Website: home-depot
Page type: receipt
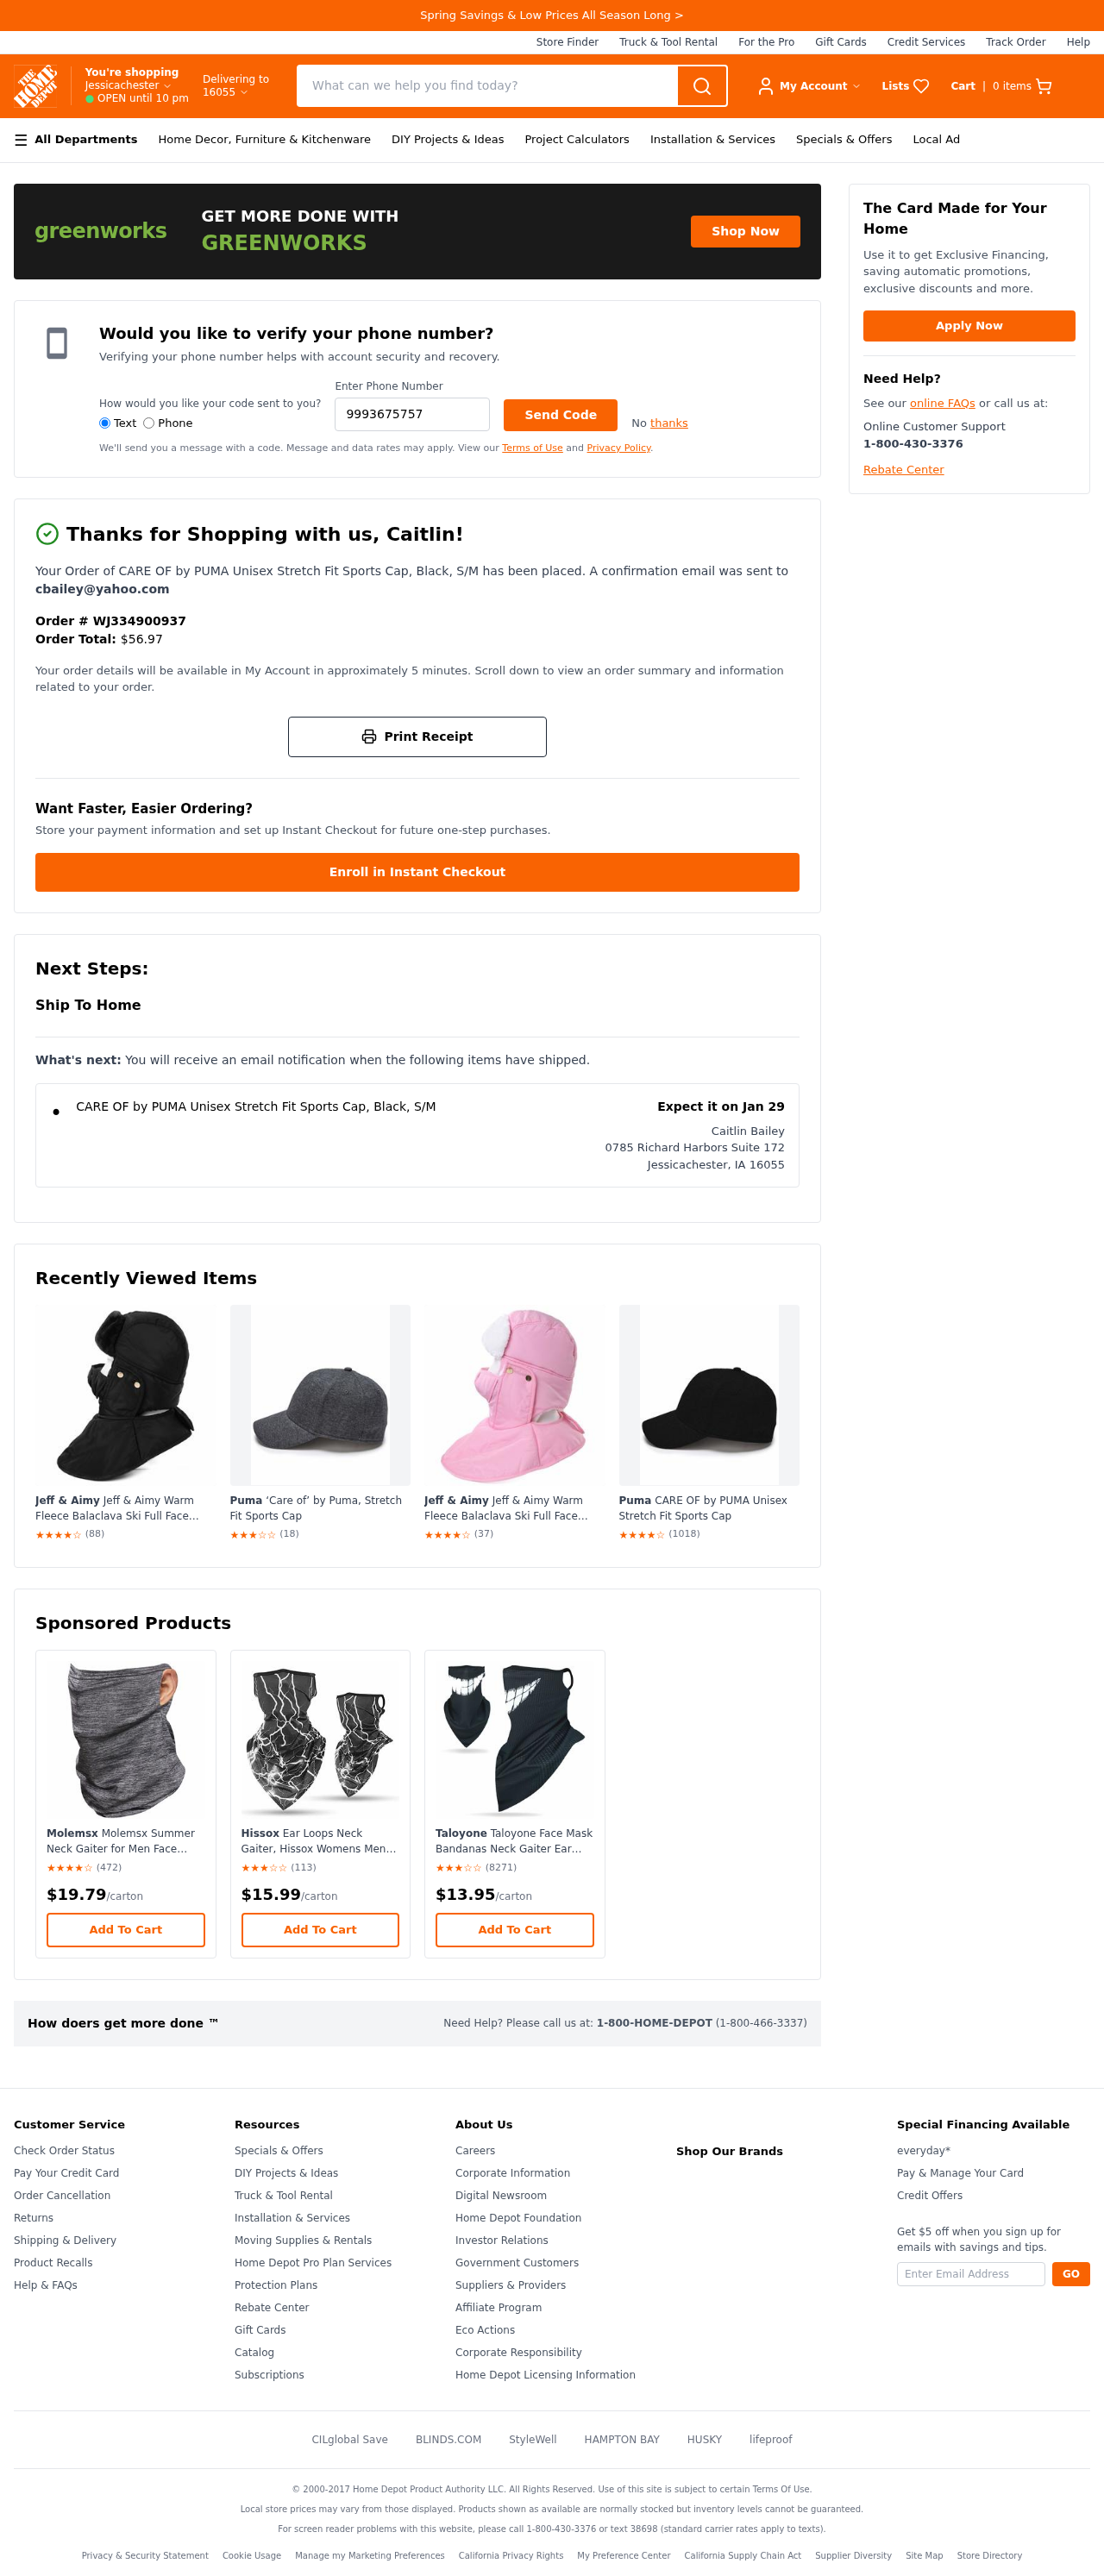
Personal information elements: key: PII_CITY
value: Jessicachester
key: PII_CITY_STATE_ZIP
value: Jessicachester, IA 16055
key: PII_EMAIL
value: cbailey@yahoo.com
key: PII_FIRSTNAME
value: Caitlin
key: PII_FULLNAME
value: Caitlin Bailey
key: PII_PHONE
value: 9993675757
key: PII_POSTCODE
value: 16055
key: PII_STREET
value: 0785 Richard Harbors Suite 172
Product elements: key: PRODUCT1_NAME
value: CARE OF by PUMA Unisex Stretch Fit Sports Cap, Black, S/M
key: PRODUCT2_NAME
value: Jeff & Aimy Jeff & Aimy Warm Fleece Balaclava Ski Full Face Mask Neck Warmer Winter Sports Cap
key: PRODUCT2_BRAND
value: Jeff & Aimy
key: PRODUCT2_RATING
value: ★★★★☆
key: PRODUCT2_NUM_RATINGS
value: (88)
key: PRODUCT3_NAME
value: Puma ‘Care of’ by Puma, Stretch Fit Sports Cap
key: PRODUCT3_BRAND
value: Puma
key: PRODUCT3_RATING
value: ★★★☆☆
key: PRODUCT3_NUM_RATINGS
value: (18)
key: PRODUCT4_NAME
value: Jeff & Aimy Jeff & Aimy Warm Fleece Balaclava Ski Full Face Mask Neck Warmer Winter Sports Cap
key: PRODUCT4_BRAND
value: Jeff & Aimy
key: PRODUCT4_RATING
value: ★★★★☆
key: PRODUCT4_NUM_RATINGS
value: (37)
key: PRODUCT5_NAME
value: Puma CARE OF by PUMA Unisex Stretch Fit Sports Cap
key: PRODUCT5_BRAND
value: Puma
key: PRODUCT5_RATING
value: ★★★★☆
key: PRODUCT5_NUM_RATINGS
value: (1018)
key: PRODUCT6_NAME
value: Molemsx Molemsx Summer Neck Gaiter for Men Face Bandana Ear Loops Reusable For Headwear Cap Silk Cooling Bal
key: PRODUCT6_BRAND
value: Molemsx
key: PRODUCT6_RATING
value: ★★★★☆
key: PRODUCT6_NUM_RATINGS
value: (472)
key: PRODUCT6_PRICE
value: $19.79
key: PRODUCT7_NAME
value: Hissox Ear Loops Neck Gaiter, Hissox Womens Mens Face Scarf Shield Bandana Ear Loops Dust UV Balaclava Outd
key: PRODUCT7_BRAND
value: Hissox
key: PRODUCT7_RATING
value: ★★★☆☆
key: PRODUCT7_NUM_RATINGS
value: (113)
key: PRODUCT7_PRICE
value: $15.99
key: PRODUCT8_NAME
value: Taloyone Taloyone Face Mask Bandanas Neck Gaiter Ear Loops Face Balaclava Non Slip Light Cool Breathable Band
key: PRODUCT8_BRAND
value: Taloyone
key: PRODUCT8_RATING
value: ★★★☆☆
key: PRODUCT8_NUM_RATINGS
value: (8271)
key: PRODUCT8_PRICE
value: $13.95
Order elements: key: ORDER_NUM_ITEMS
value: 0
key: ORDER_ID
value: WJ334900937
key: ORDER_TOTAL
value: $56.97
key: ORDER_DELIVERY_DATE
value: Expect it on Jan 29